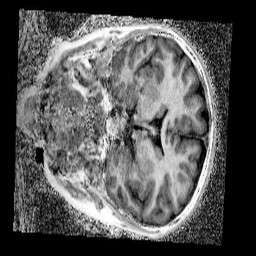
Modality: UNIT1_denoised
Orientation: coronal
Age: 9
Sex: male
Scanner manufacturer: siemens
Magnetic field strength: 3 T
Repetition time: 4 s
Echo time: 0.00299 s